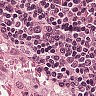
Metastatic tissue present: no